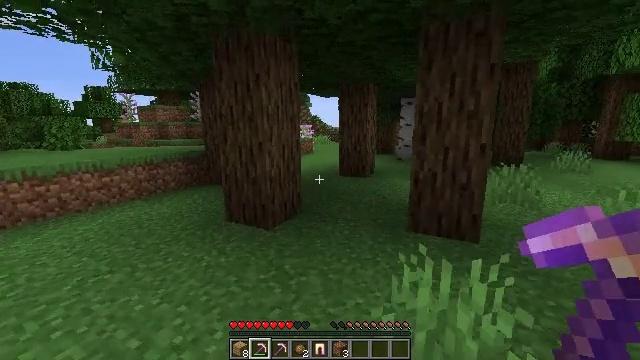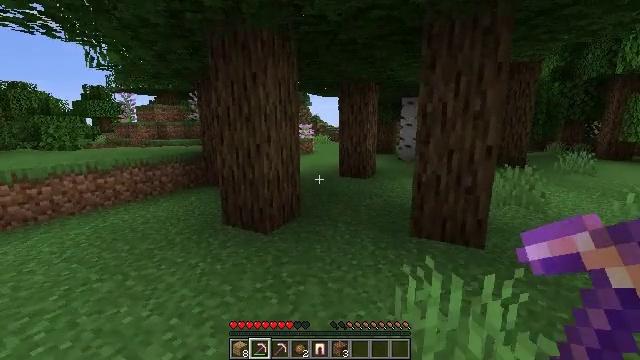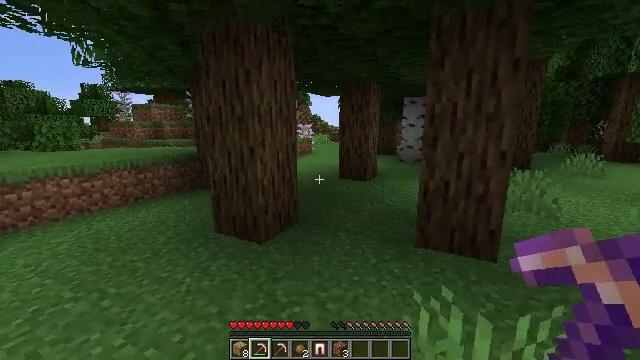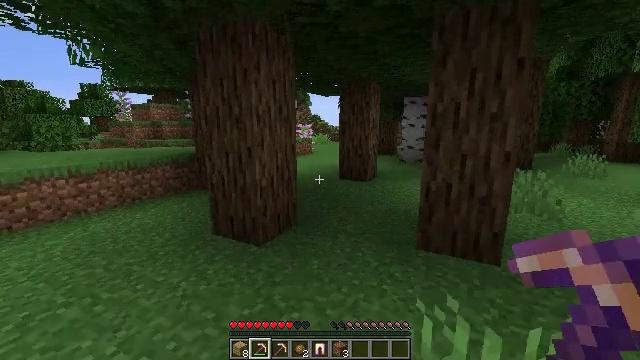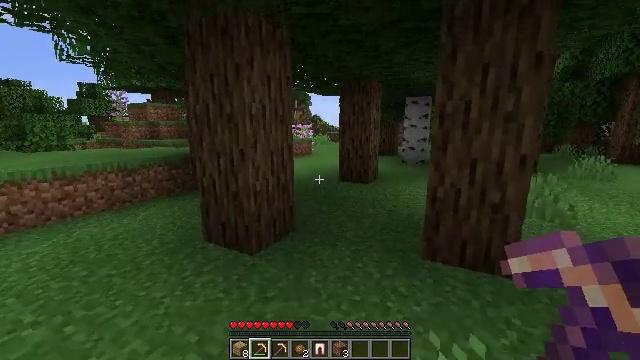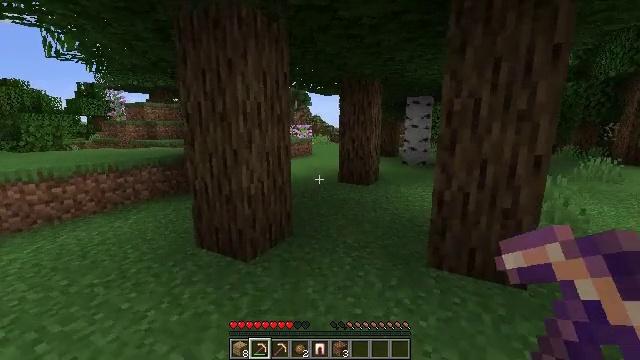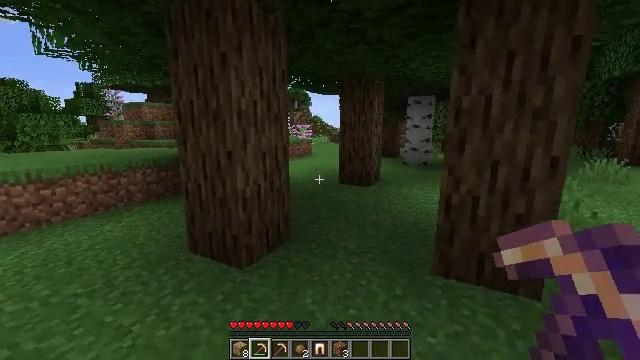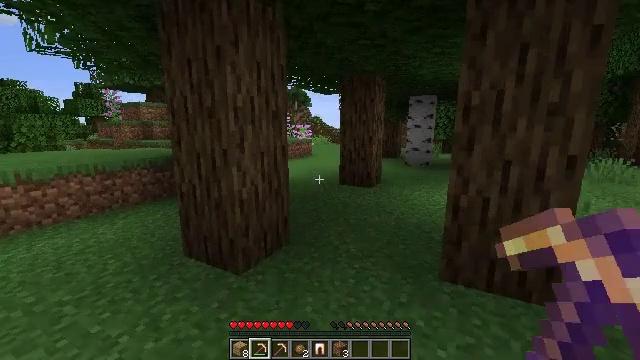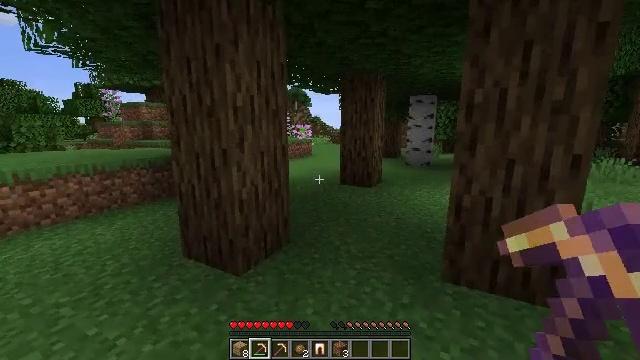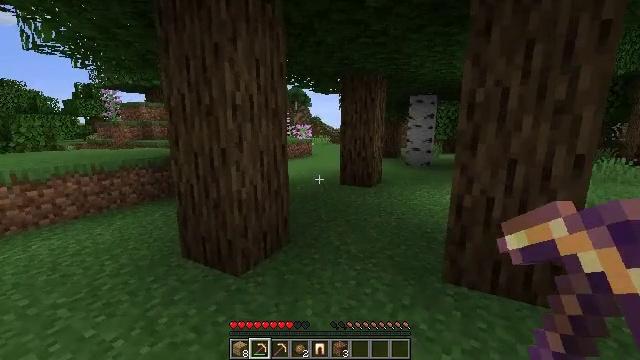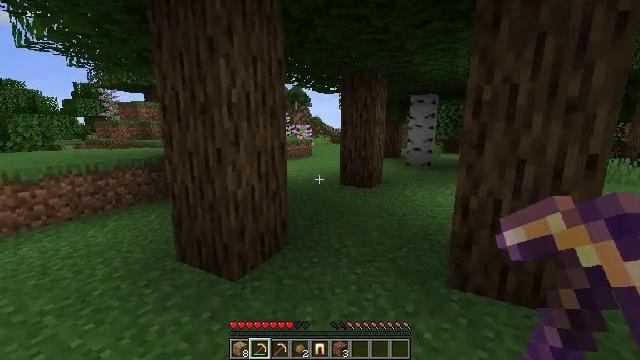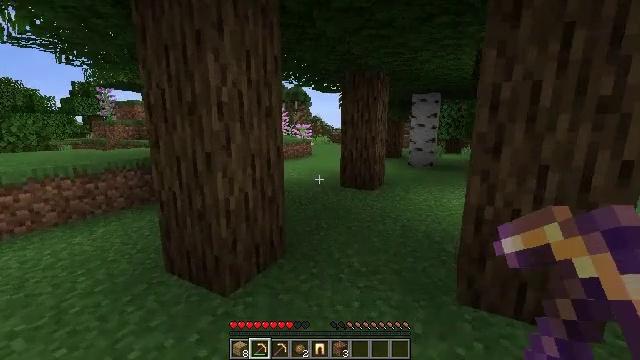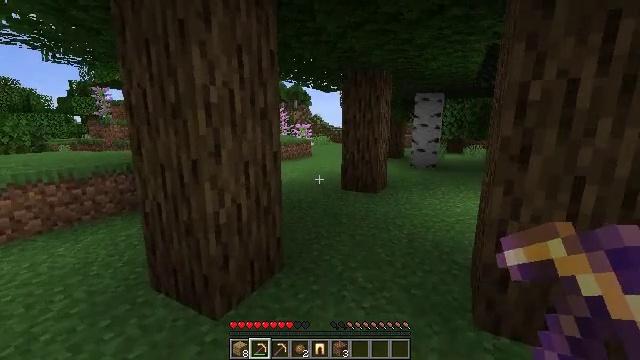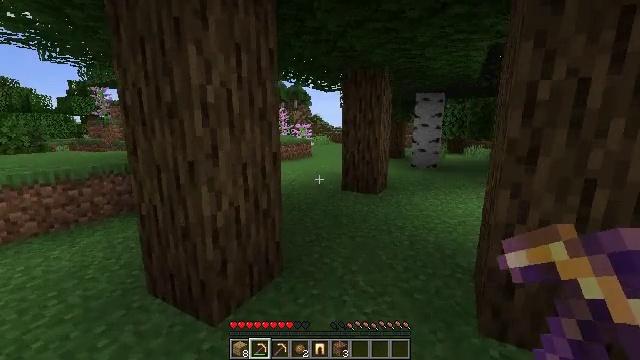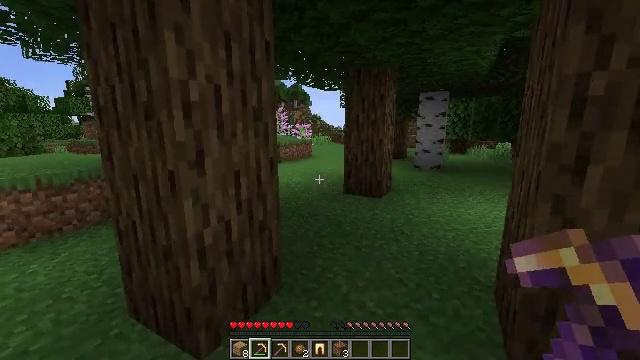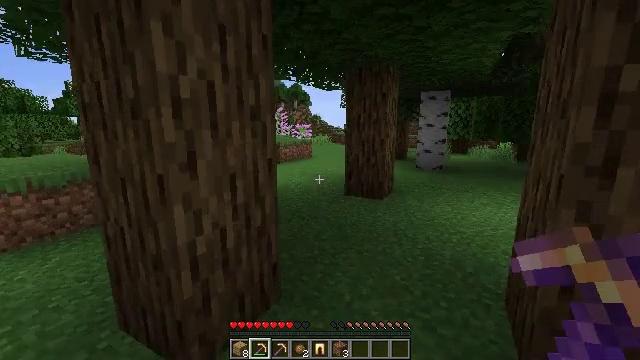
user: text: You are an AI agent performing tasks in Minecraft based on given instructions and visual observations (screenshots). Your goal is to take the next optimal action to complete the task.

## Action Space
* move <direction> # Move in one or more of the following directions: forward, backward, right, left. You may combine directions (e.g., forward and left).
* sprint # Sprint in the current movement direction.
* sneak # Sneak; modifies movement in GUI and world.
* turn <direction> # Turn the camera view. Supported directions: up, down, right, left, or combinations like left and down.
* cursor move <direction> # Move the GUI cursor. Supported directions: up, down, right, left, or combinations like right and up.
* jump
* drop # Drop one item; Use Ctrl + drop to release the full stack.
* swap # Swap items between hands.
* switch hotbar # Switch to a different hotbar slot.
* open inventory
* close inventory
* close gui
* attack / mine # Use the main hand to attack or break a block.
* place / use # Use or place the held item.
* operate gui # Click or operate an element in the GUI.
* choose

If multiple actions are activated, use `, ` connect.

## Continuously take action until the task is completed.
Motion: motion action
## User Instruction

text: Collect some oak leaves.
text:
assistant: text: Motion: move forward
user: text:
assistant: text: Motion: move forward
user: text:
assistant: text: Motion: move forward
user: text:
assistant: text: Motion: move forward
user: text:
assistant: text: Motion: move forward
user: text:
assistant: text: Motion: no_op
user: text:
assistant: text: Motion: no_op
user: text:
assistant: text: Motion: no_op
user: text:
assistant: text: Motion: move forward
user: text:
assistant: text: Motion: move forward
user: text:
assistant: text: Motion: move forward
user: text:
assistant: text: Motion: move forward
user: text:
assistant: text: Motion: move forward
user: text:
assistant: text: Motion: move forward
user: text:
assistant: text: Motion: move forward
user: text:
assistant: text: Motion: move forward
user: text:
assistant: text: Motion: move forward
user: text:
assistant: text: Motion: move forward
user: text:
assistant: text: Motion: move forward
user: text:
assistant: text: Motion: move forward
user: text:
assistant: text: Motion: move forward
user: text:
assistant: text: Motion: move forward
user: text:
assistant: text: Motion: move forward
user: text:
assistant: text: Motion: move forward
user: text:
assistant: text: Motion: move forward
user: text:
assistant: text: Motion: move forward
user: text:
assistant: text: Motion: move forward
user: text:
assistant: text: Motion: move forward
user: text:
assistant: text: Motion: move forward
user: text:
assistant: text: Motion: move forward